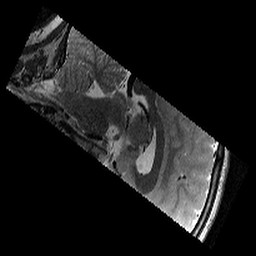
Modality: T2w
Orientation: sagittal
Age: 11
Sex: female
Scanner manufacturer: siemens
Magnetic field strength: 3 T
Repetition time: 9.23 s
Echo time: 0.067 s